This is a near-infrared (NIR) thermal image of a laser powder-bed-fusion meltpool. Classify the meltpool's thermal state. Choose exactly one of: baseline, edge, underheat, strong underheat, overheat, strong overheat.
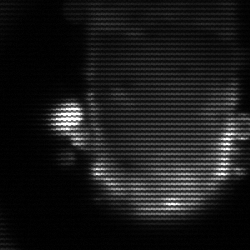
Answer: baseline